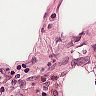
Metastatic tissue present: no